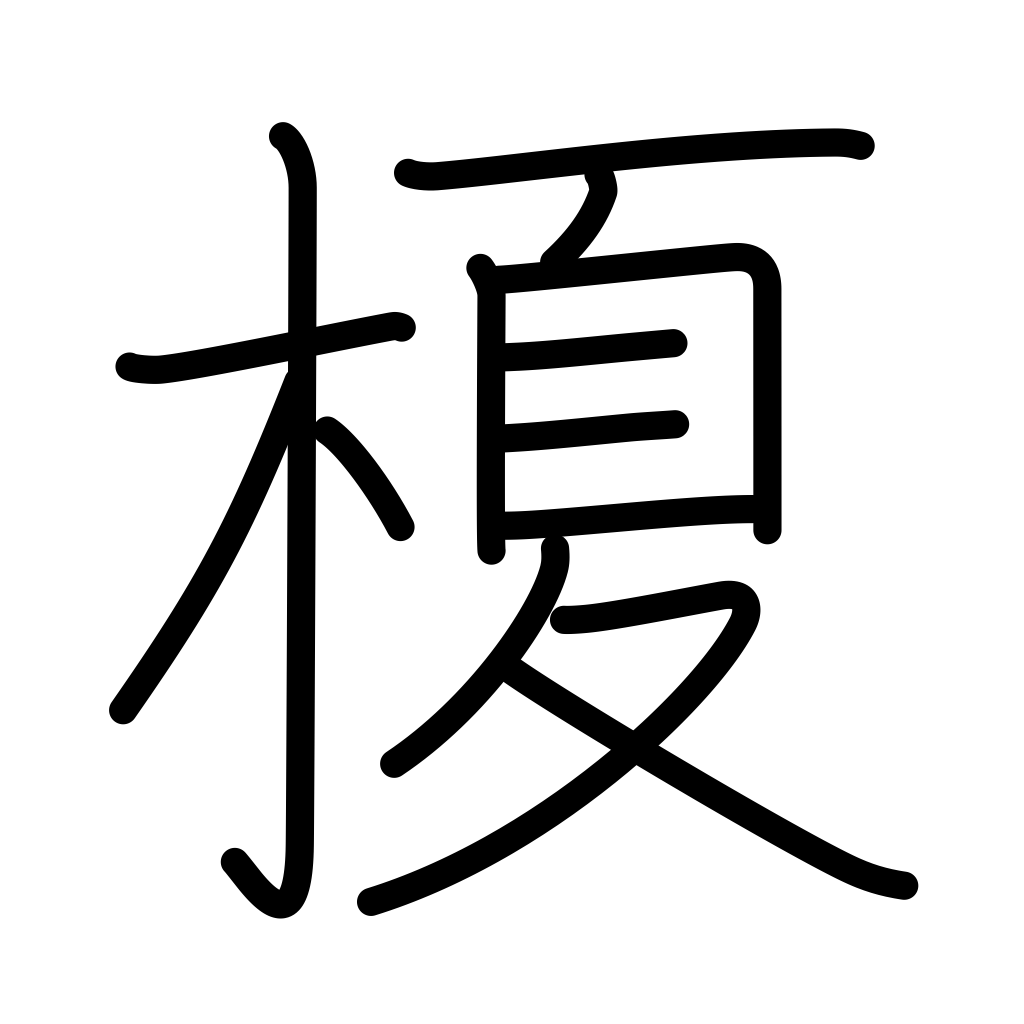
Meaning: lotus tree, nettle tree, hackberry